Question: I have a page that displays two links side by side. This works on every browser except IE6.
<URL>. Does anyone know why this happens, and how to fix it?
Result on IE6:

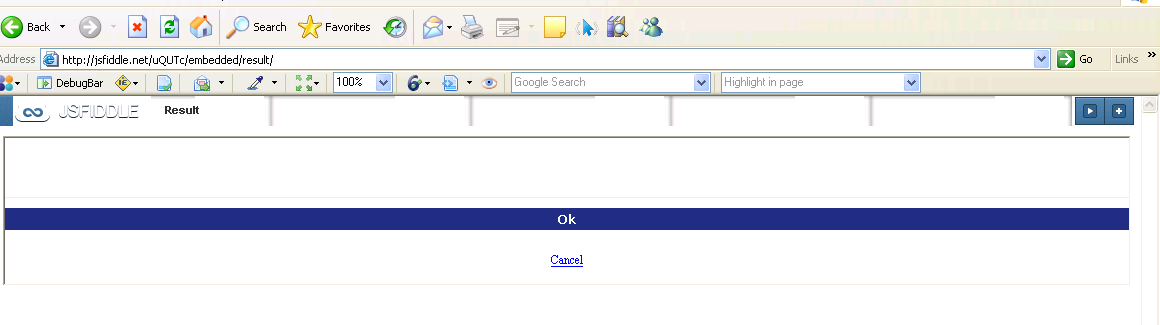
Answer: That's because IE 7 and lower doesn't support 'display:inline-block' on a default 'block' element.
If you want an element with 'display:inline-block' you can:
- 'inline''<span>''display:inline-block'- 'block''<div>''display:inline'
You have '<div>' elements, so you need:
'''
<!--[if lte IE 7]>
<style type="text/css">
.dialog-button, .horizontal-dialog-divider {
display: inline;
}
</style>
<![endif]-->
'''
See it here: <URL>
It works on IE7, but maybe on IE6 this trick doesn't work (I don't have it so I can't test it).
But seriously, why are you programming for IE6? It's very old and it isn't a compliant browser.
If you want to align the elements, you can use
'''
.dialog-button,.horizontal-dialog-divider,.dialog-text{vertical-align:middle}
'''
See it here: <URL>